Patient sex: M
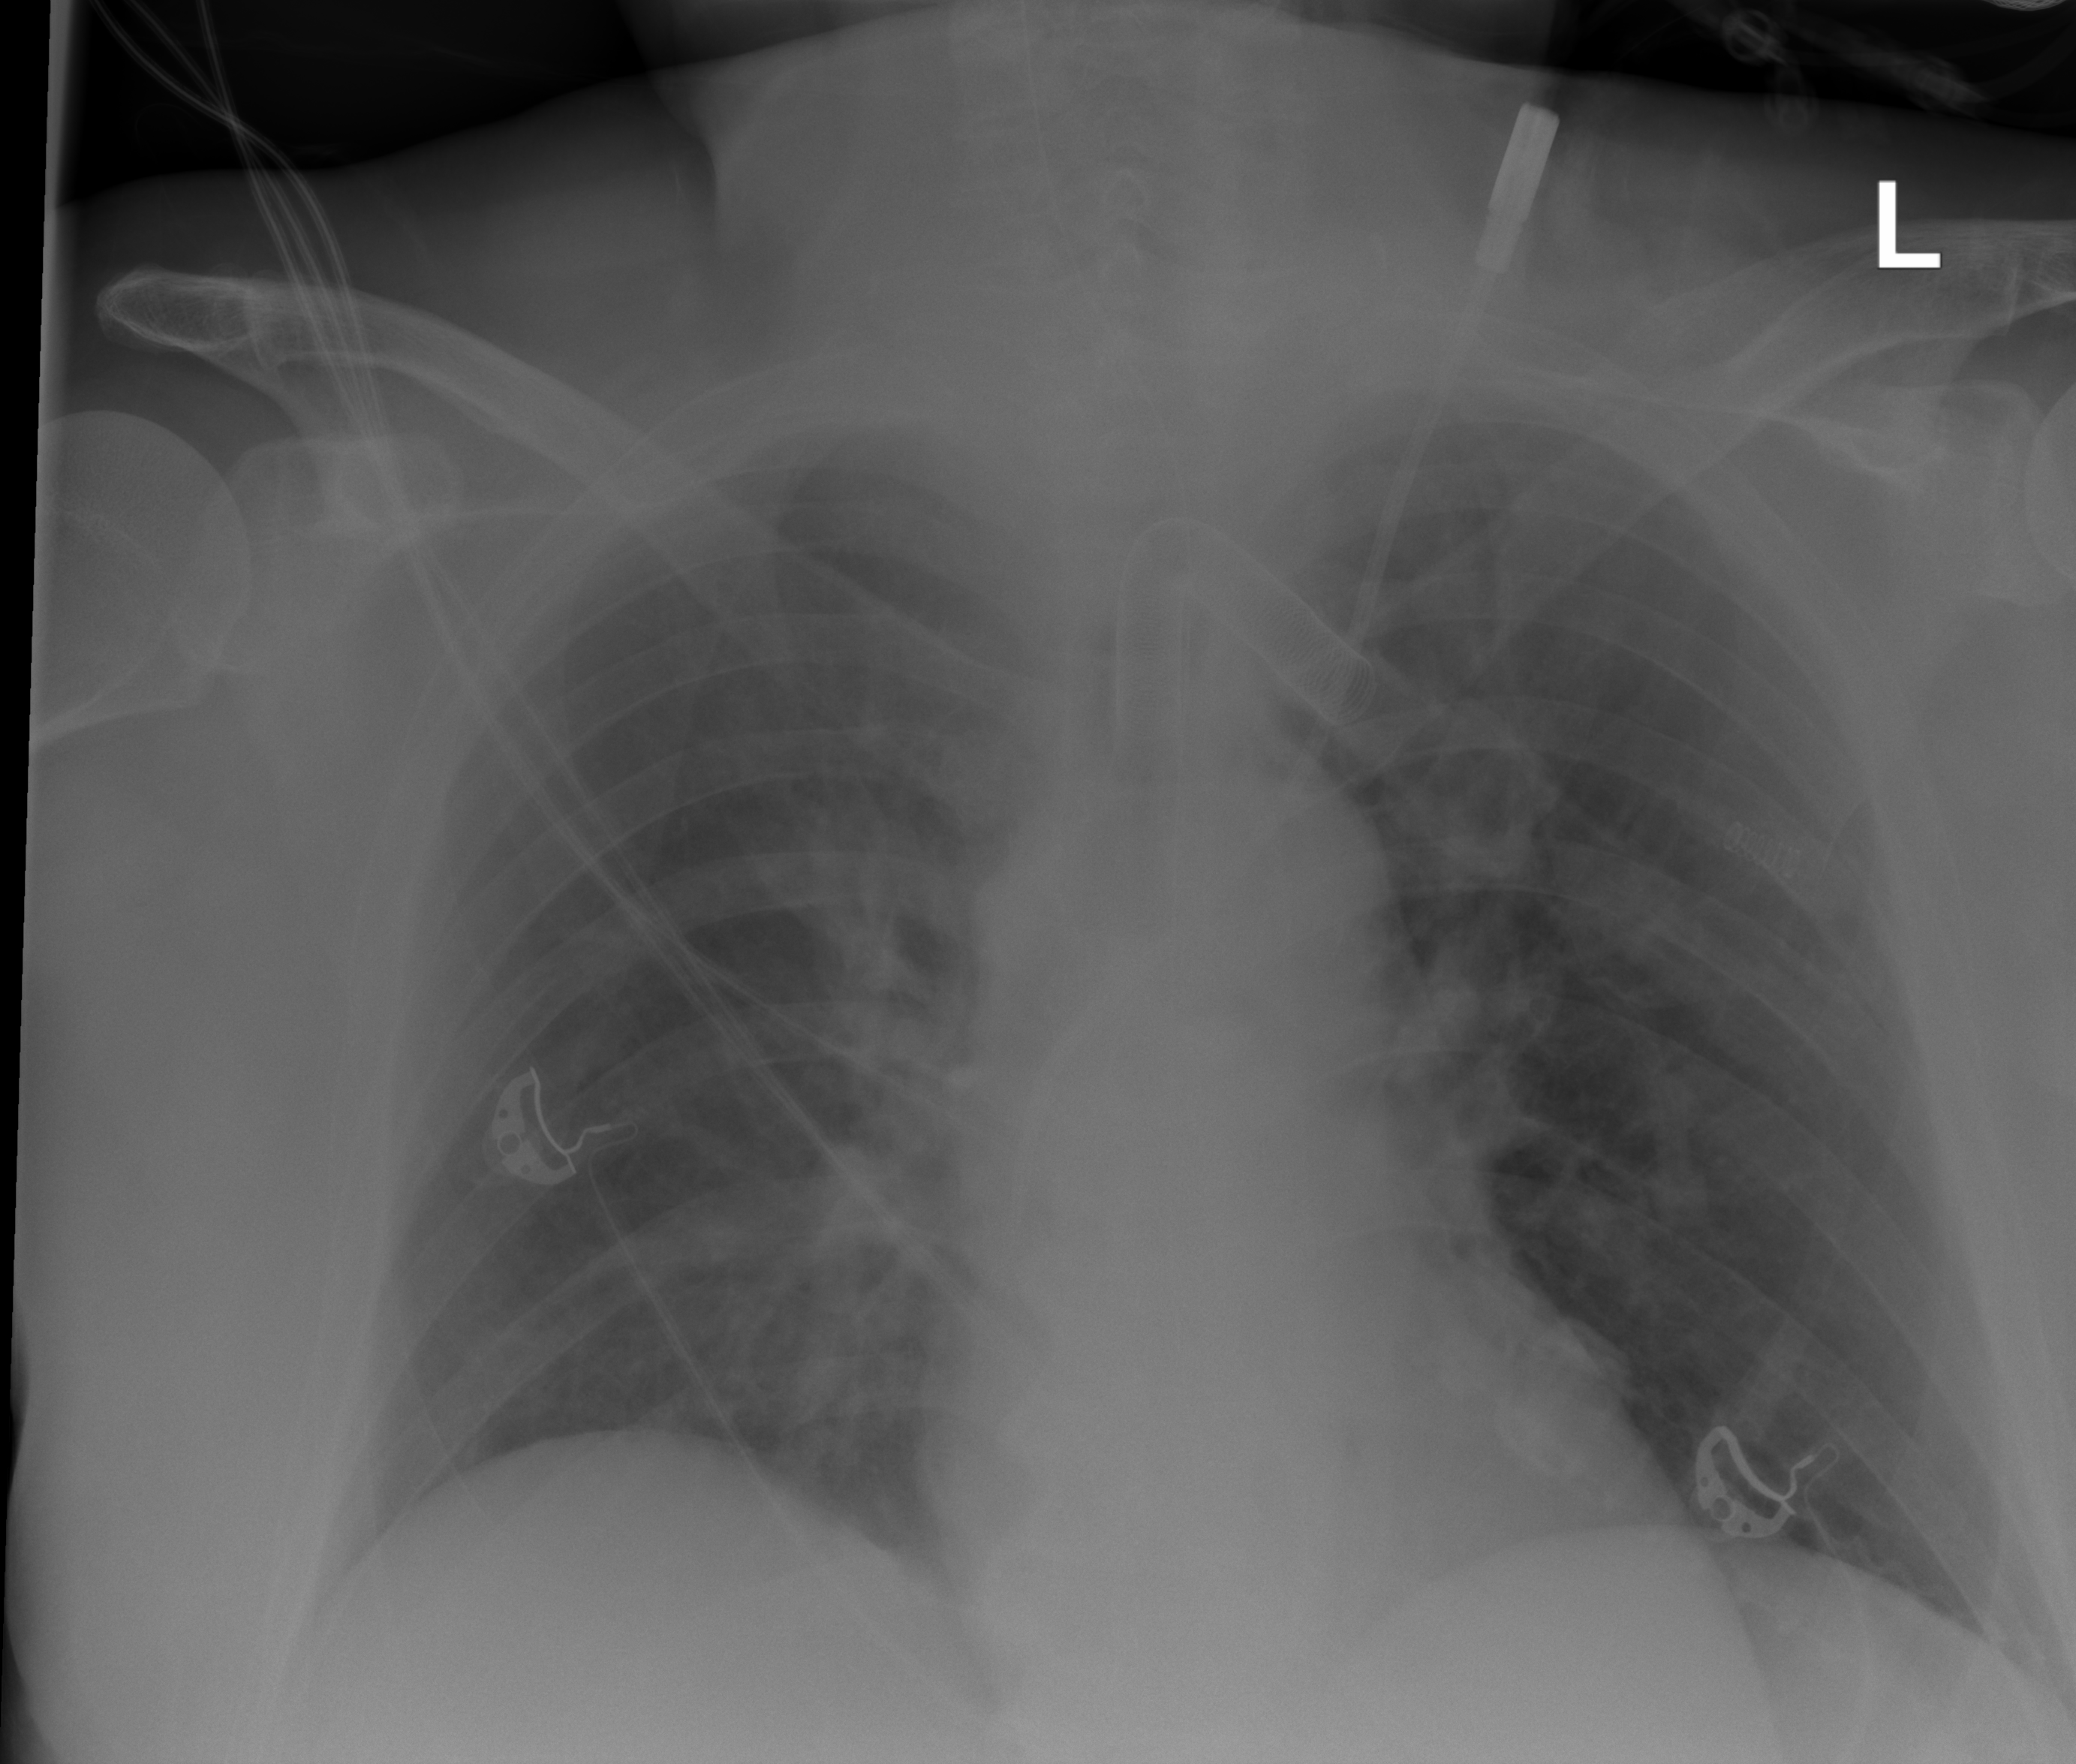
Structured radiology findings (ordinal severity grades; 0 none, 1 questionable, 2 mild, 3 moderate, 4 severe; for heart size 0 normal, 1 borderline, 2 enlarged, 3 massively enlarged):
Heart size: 0
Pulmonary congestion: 2
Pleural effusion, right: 2
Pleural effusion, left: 0
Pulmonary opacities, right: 0
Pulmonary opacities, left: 0
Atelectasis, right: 0
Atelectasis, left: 0